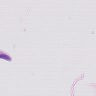
Metastatic tissue present: no